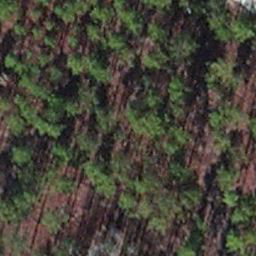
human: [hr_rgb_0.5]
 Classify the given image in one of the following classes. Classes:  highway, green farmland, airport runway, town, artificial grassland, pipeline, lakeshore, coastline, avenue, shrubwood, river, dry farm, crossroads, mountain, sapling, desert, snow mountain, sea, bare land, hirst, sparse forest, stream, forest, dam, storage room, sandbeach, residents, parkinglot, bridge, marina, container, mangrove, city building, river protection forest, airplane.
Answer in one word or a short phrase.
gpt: sapling